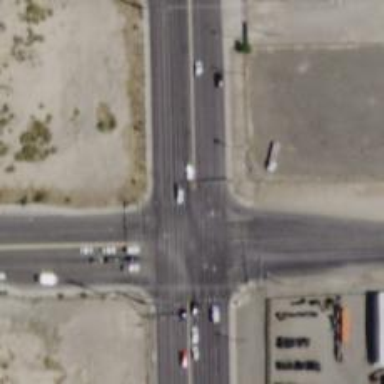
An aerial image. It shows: Solid stop line on the road.